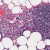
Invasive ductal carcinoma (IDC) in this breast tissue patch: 0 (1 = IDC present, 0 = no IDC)